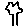
Label: tree